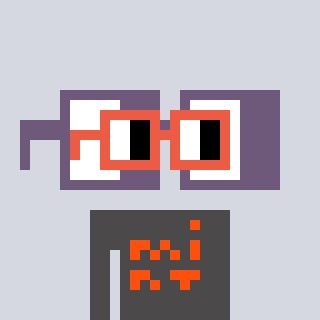
a pixel art character with square orange glasses, a glasses-shaped head and a grayscale-colored body on a cool background